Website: home-depot
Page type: customer-info-address
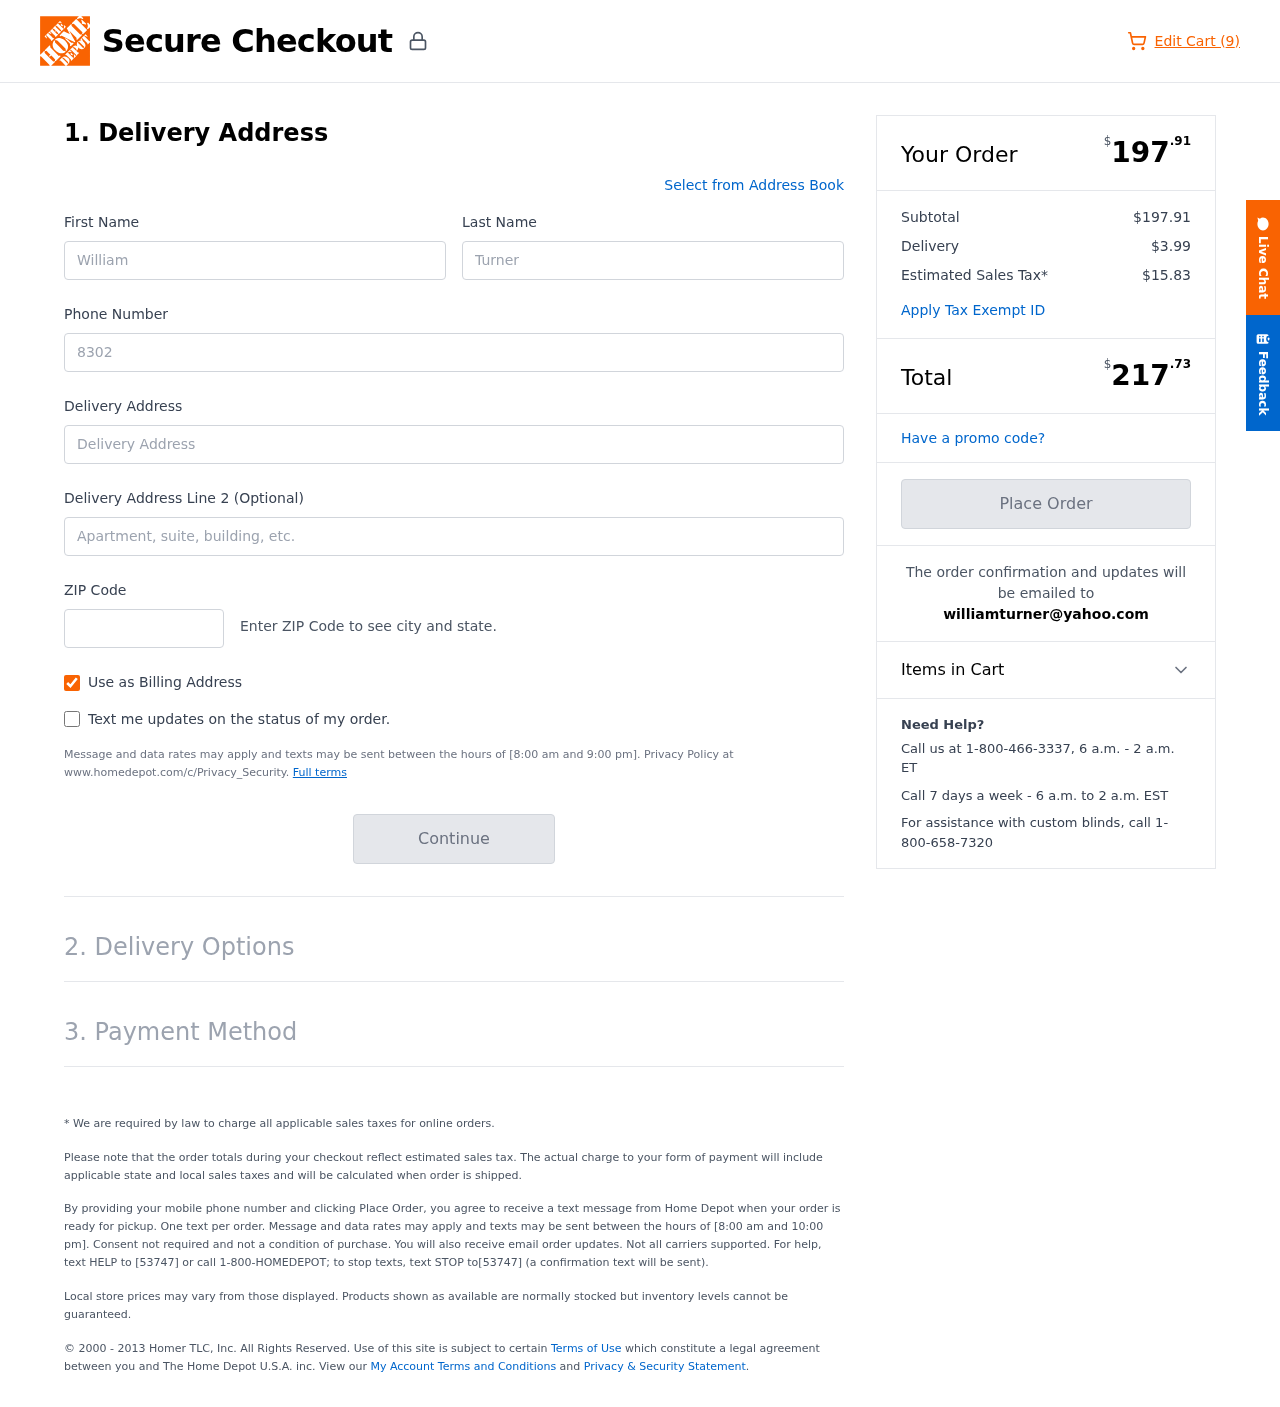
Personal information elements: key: PII_EMAIL
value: williamturner@yahoo.com
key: PII_FIRSTNAME
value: William
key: PII_LASTNAME
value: Turner
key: PII_PHONE
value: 8302836287
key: PII_POSTCODE
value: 10120
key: PII_STREET
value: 68301 Alyssa Shores Suite 955
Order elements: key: ORDER_NUM_ITEMS
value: Edit Cart (9)
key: ORDER_SUBTOTAL_HEADER
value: $197.91
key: ORDER_SUBTOTAL
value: $197.91
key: ORDER_SHIPPING_COST
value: $3.99
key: ORDER_TAX
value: $15.83
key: ORDER_TOTAL2
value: $217.73